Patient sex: M
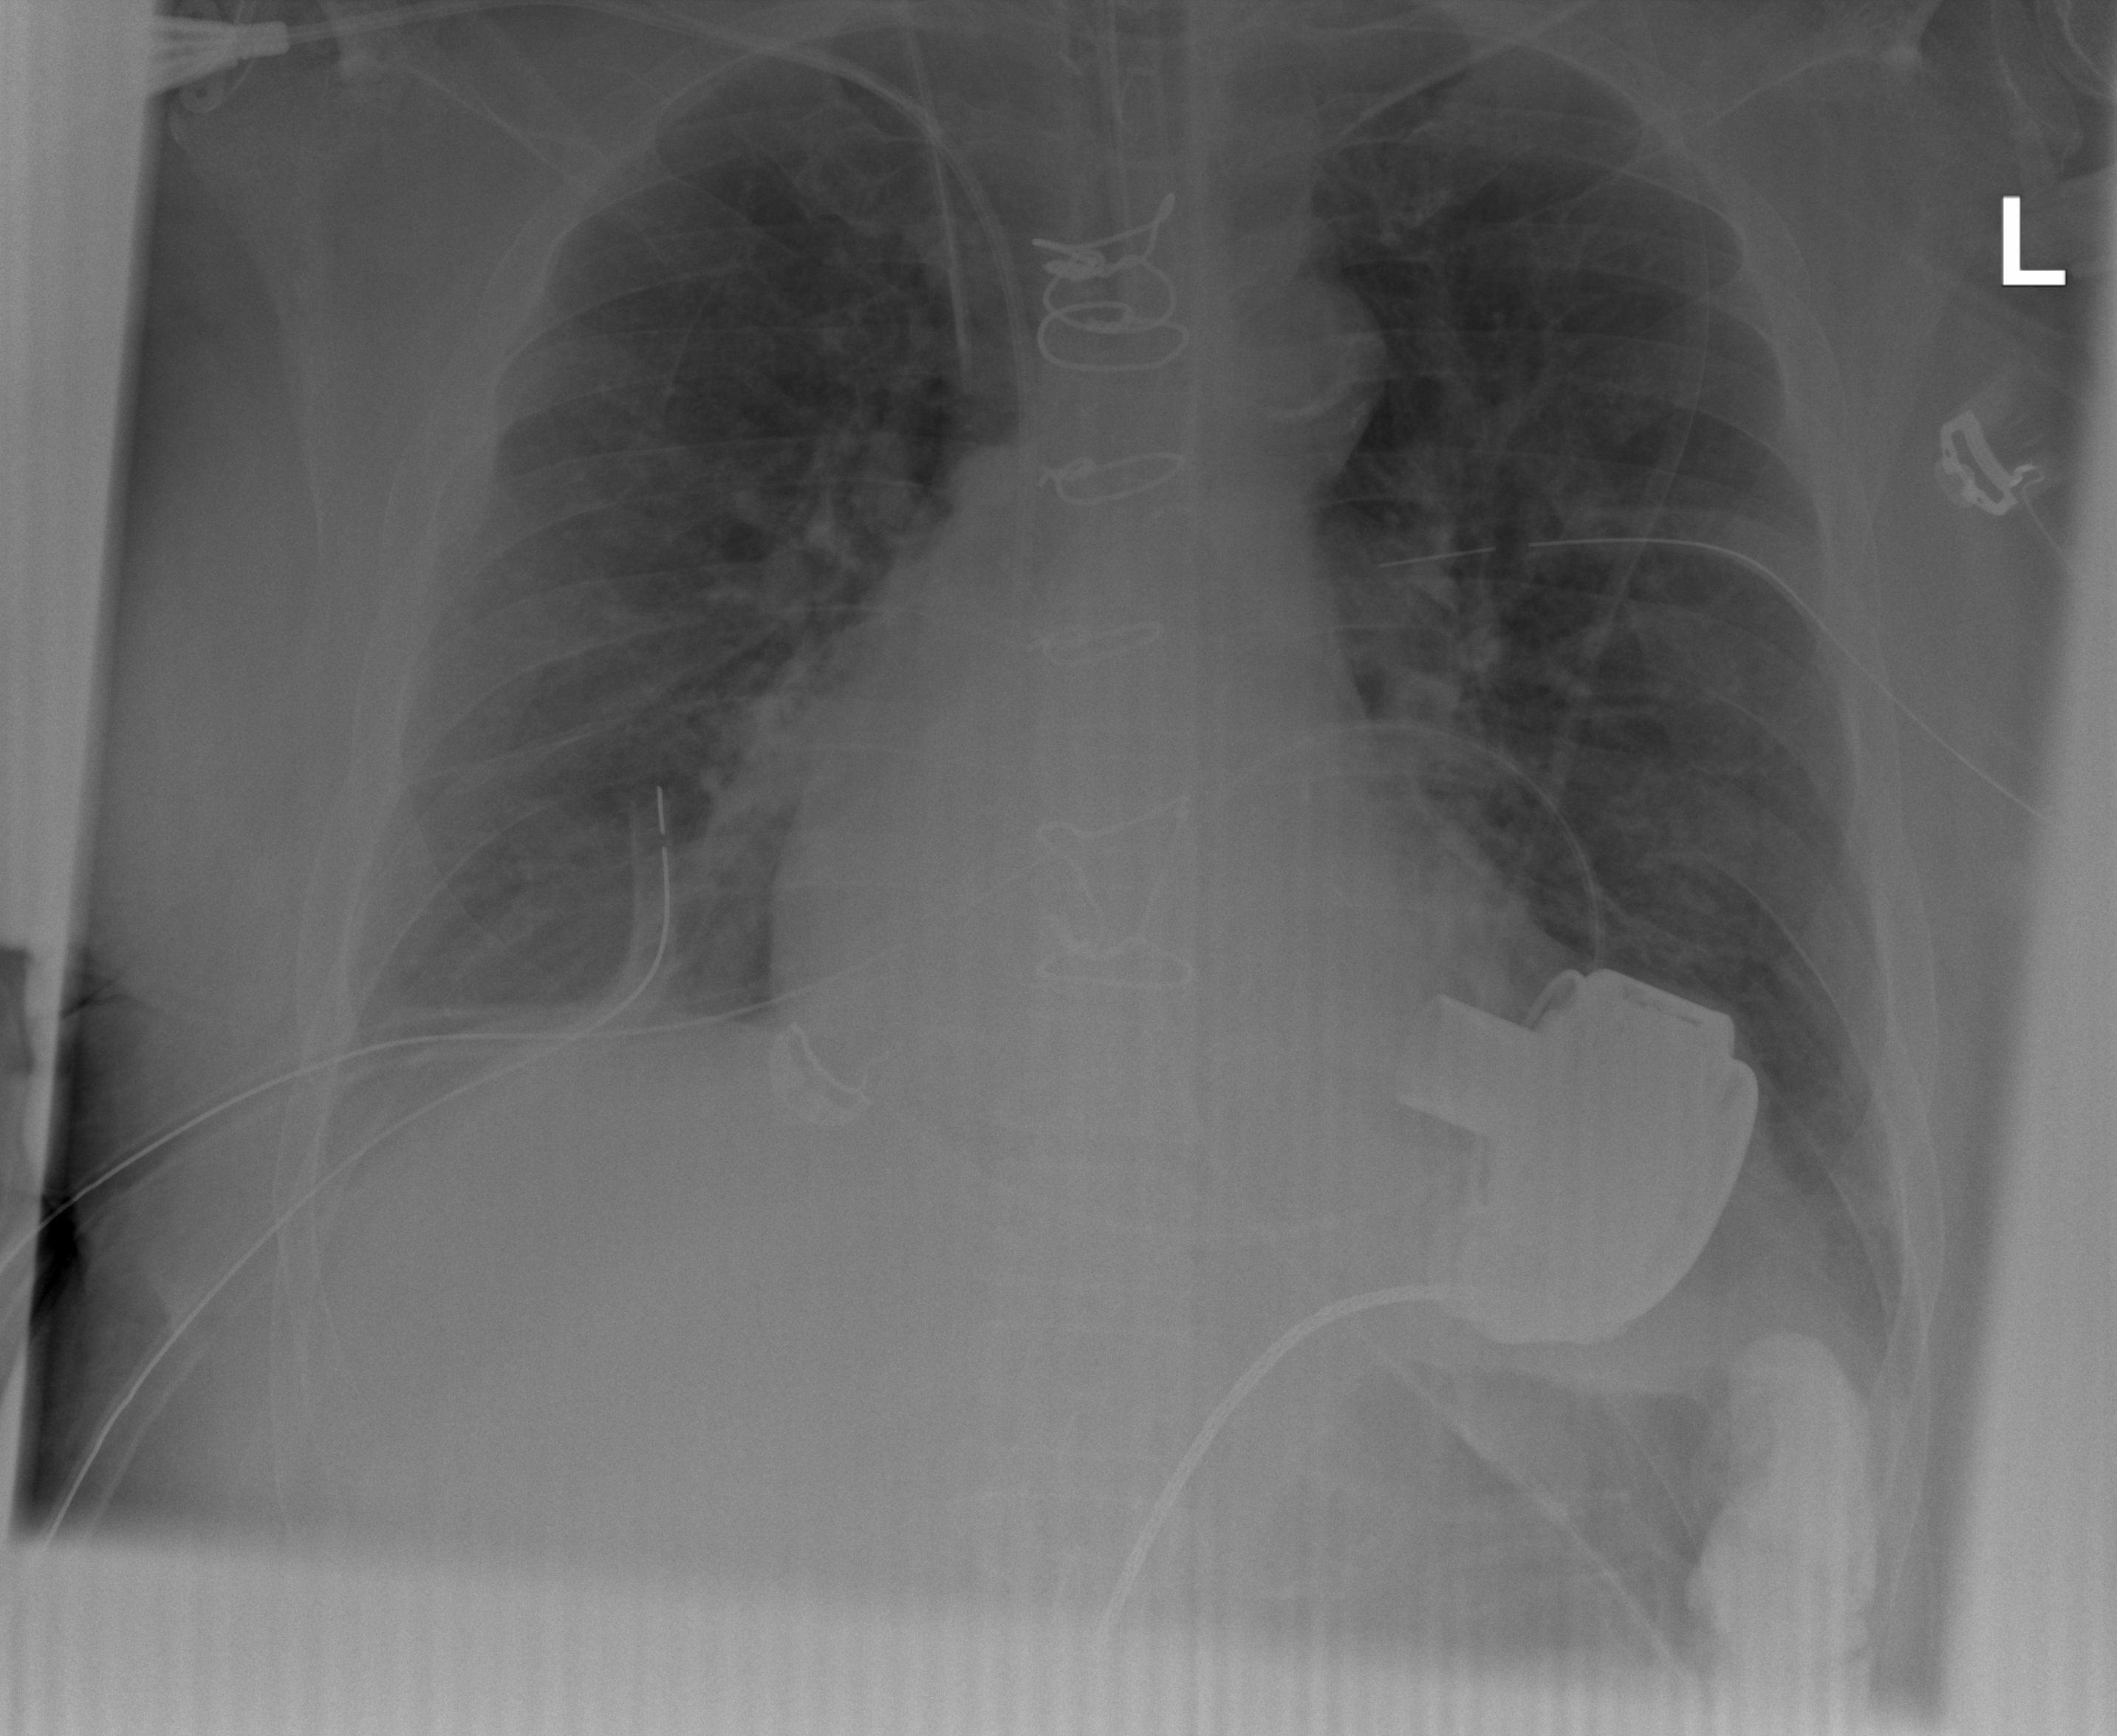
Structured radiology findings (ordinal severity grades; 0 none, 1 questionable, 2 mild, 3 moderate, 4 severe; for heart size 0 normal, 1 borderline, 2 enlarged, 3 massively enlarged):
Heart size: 0
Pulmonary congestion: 2
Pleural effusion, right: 1
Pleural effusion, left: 1
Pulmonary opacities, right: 0
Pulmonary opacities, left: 0
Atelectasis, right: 2
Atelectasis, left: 2